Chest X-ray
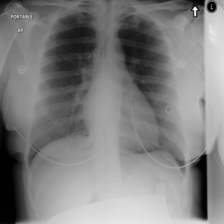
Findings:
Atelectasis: negative
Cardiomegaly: negative
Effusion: negative
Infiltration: negative
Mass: negative
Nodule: negative
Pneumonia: negative
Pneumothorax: negative
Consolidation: negative
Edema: negative
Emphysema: negative
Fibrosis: negative
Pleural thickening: negative
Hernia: negative